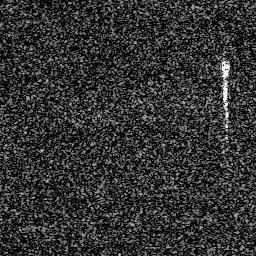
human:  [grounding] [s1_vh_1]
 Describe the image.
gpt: In the satellite image, there is  <ref>1 medium ship </ref> <box>[[83, 21, 91, 40, 0]]</box> located at right.